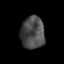
Tissue: prostate
Cell type: T cells
Senescence score: 0.3619
Nuclear area (px): 749
Mean DAPI intensity: 75.418